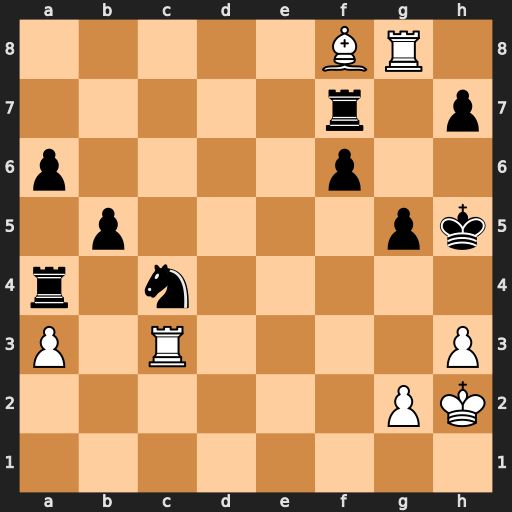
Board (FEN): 5BR1/5r1p/p4p2/1p4pk/r1n5/P1R4P/6PK/8
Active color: w
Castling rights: -
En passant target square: -
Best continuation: g4+ Kh4 Bc5